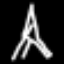
Label: The Eiffel Tower